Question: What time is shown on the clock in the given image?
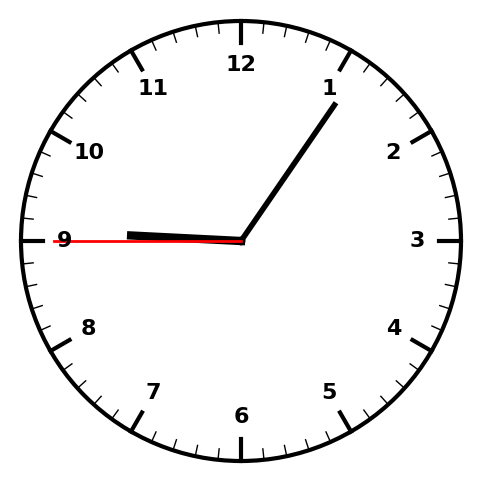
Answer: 09:05:45